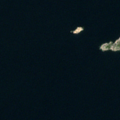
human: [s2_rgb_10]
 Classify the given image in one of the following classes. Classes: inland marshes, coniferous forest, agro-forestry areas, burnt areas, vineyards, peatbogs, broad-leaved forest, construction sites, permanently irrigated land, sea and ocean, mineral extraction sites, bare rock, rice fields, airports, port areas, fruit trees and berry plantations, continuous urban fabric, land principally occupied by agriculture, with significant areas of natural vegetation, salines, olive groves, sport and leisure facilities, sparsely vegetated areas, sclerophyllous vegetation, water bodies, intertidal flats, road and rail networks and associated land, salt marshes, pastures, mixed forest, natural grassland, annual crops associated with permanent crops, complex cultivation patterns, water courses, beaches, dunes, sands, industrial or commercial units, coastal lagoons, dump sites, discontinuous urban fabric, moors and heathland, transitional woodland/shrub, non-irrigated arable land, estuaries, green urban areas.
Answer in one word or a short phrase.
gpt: sea and ocean